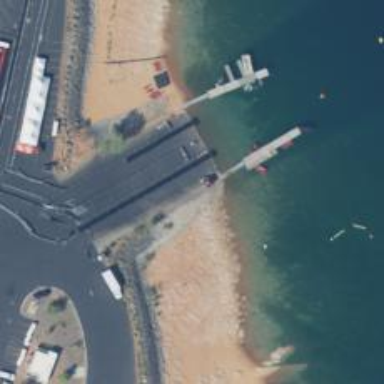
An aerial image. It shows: Slipway on leisure land.